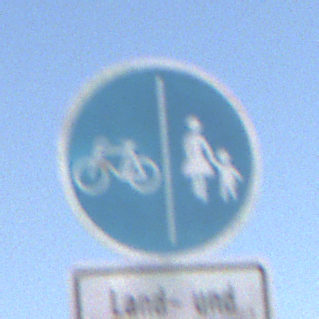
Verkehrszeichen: GetrennterRadUndGehwegRadwegLinks
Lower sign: BesondereFahrzeugeUndTransportgueter8
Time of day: Midday
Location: Outdoor (Nature)
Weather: PartlyCloudy
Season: NotSpecified
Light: Natural